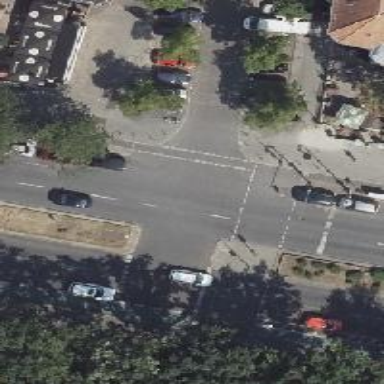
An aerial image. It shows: Unmarked road crossing with kerb extensions on both sides.